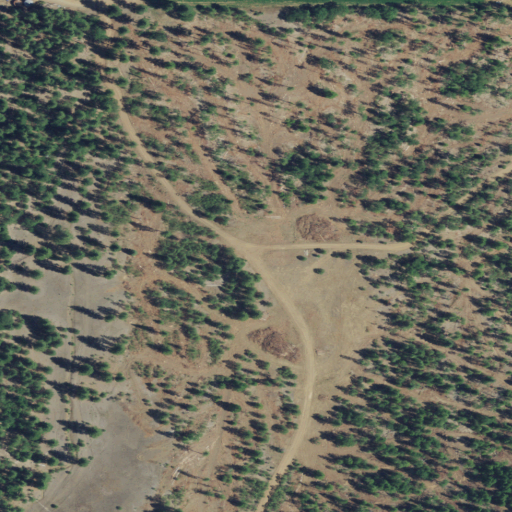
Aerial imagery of valley in California named Tuttle Gulch containing shrub, grassland, evergreen forest, open development, and mixed forest